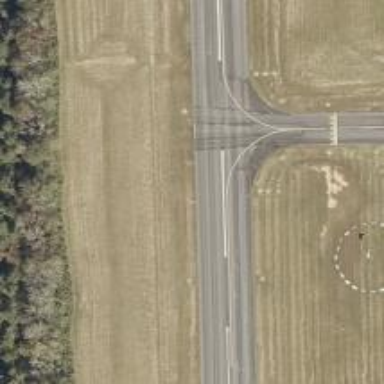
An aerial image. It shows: Image of taxiway at airport.